Question: I'm having problems figuring this out. Here is an example table:

What I need to be able to find is any records where the Discontinue_Date is greater than the Effective_Date on the next row for a given Customer ID and Part_ID. This is a customer pricing table so the Discontinue_Date of row 53 for example should never be greater than the Effective_Date of row 54130, these are the records I'm looking to find. So I'm looking for a SELECT query that would look for any records where this is true. Obviously the last Discontinue_Date row for a Customer_ID will not have a next row so I wouldn't want to return that.
How do I do this?
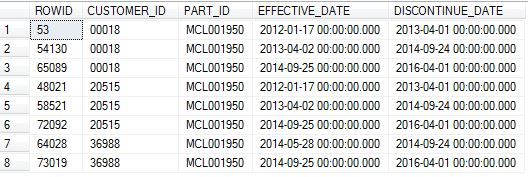
Answer: Judging from the screenshot, it looks like SQL Server. So this should work:
'''
SELECT * FROM myTable
WHERE DISCONTINUE_DATE > (SELECT TOP 1 EFFECTIVE_DATE
FROM myTable AS sub
WHERE sub.CUSTOMER_ID = myTable.CUSTOMER_ID AND sub.PART_ID = myTable.PART_ID
AND sub.EFFECTIVE_DATE > myTable.EFFECTIVE_DATE
ORDER BY EFFECTIVE_DATE)
'''